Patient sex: M
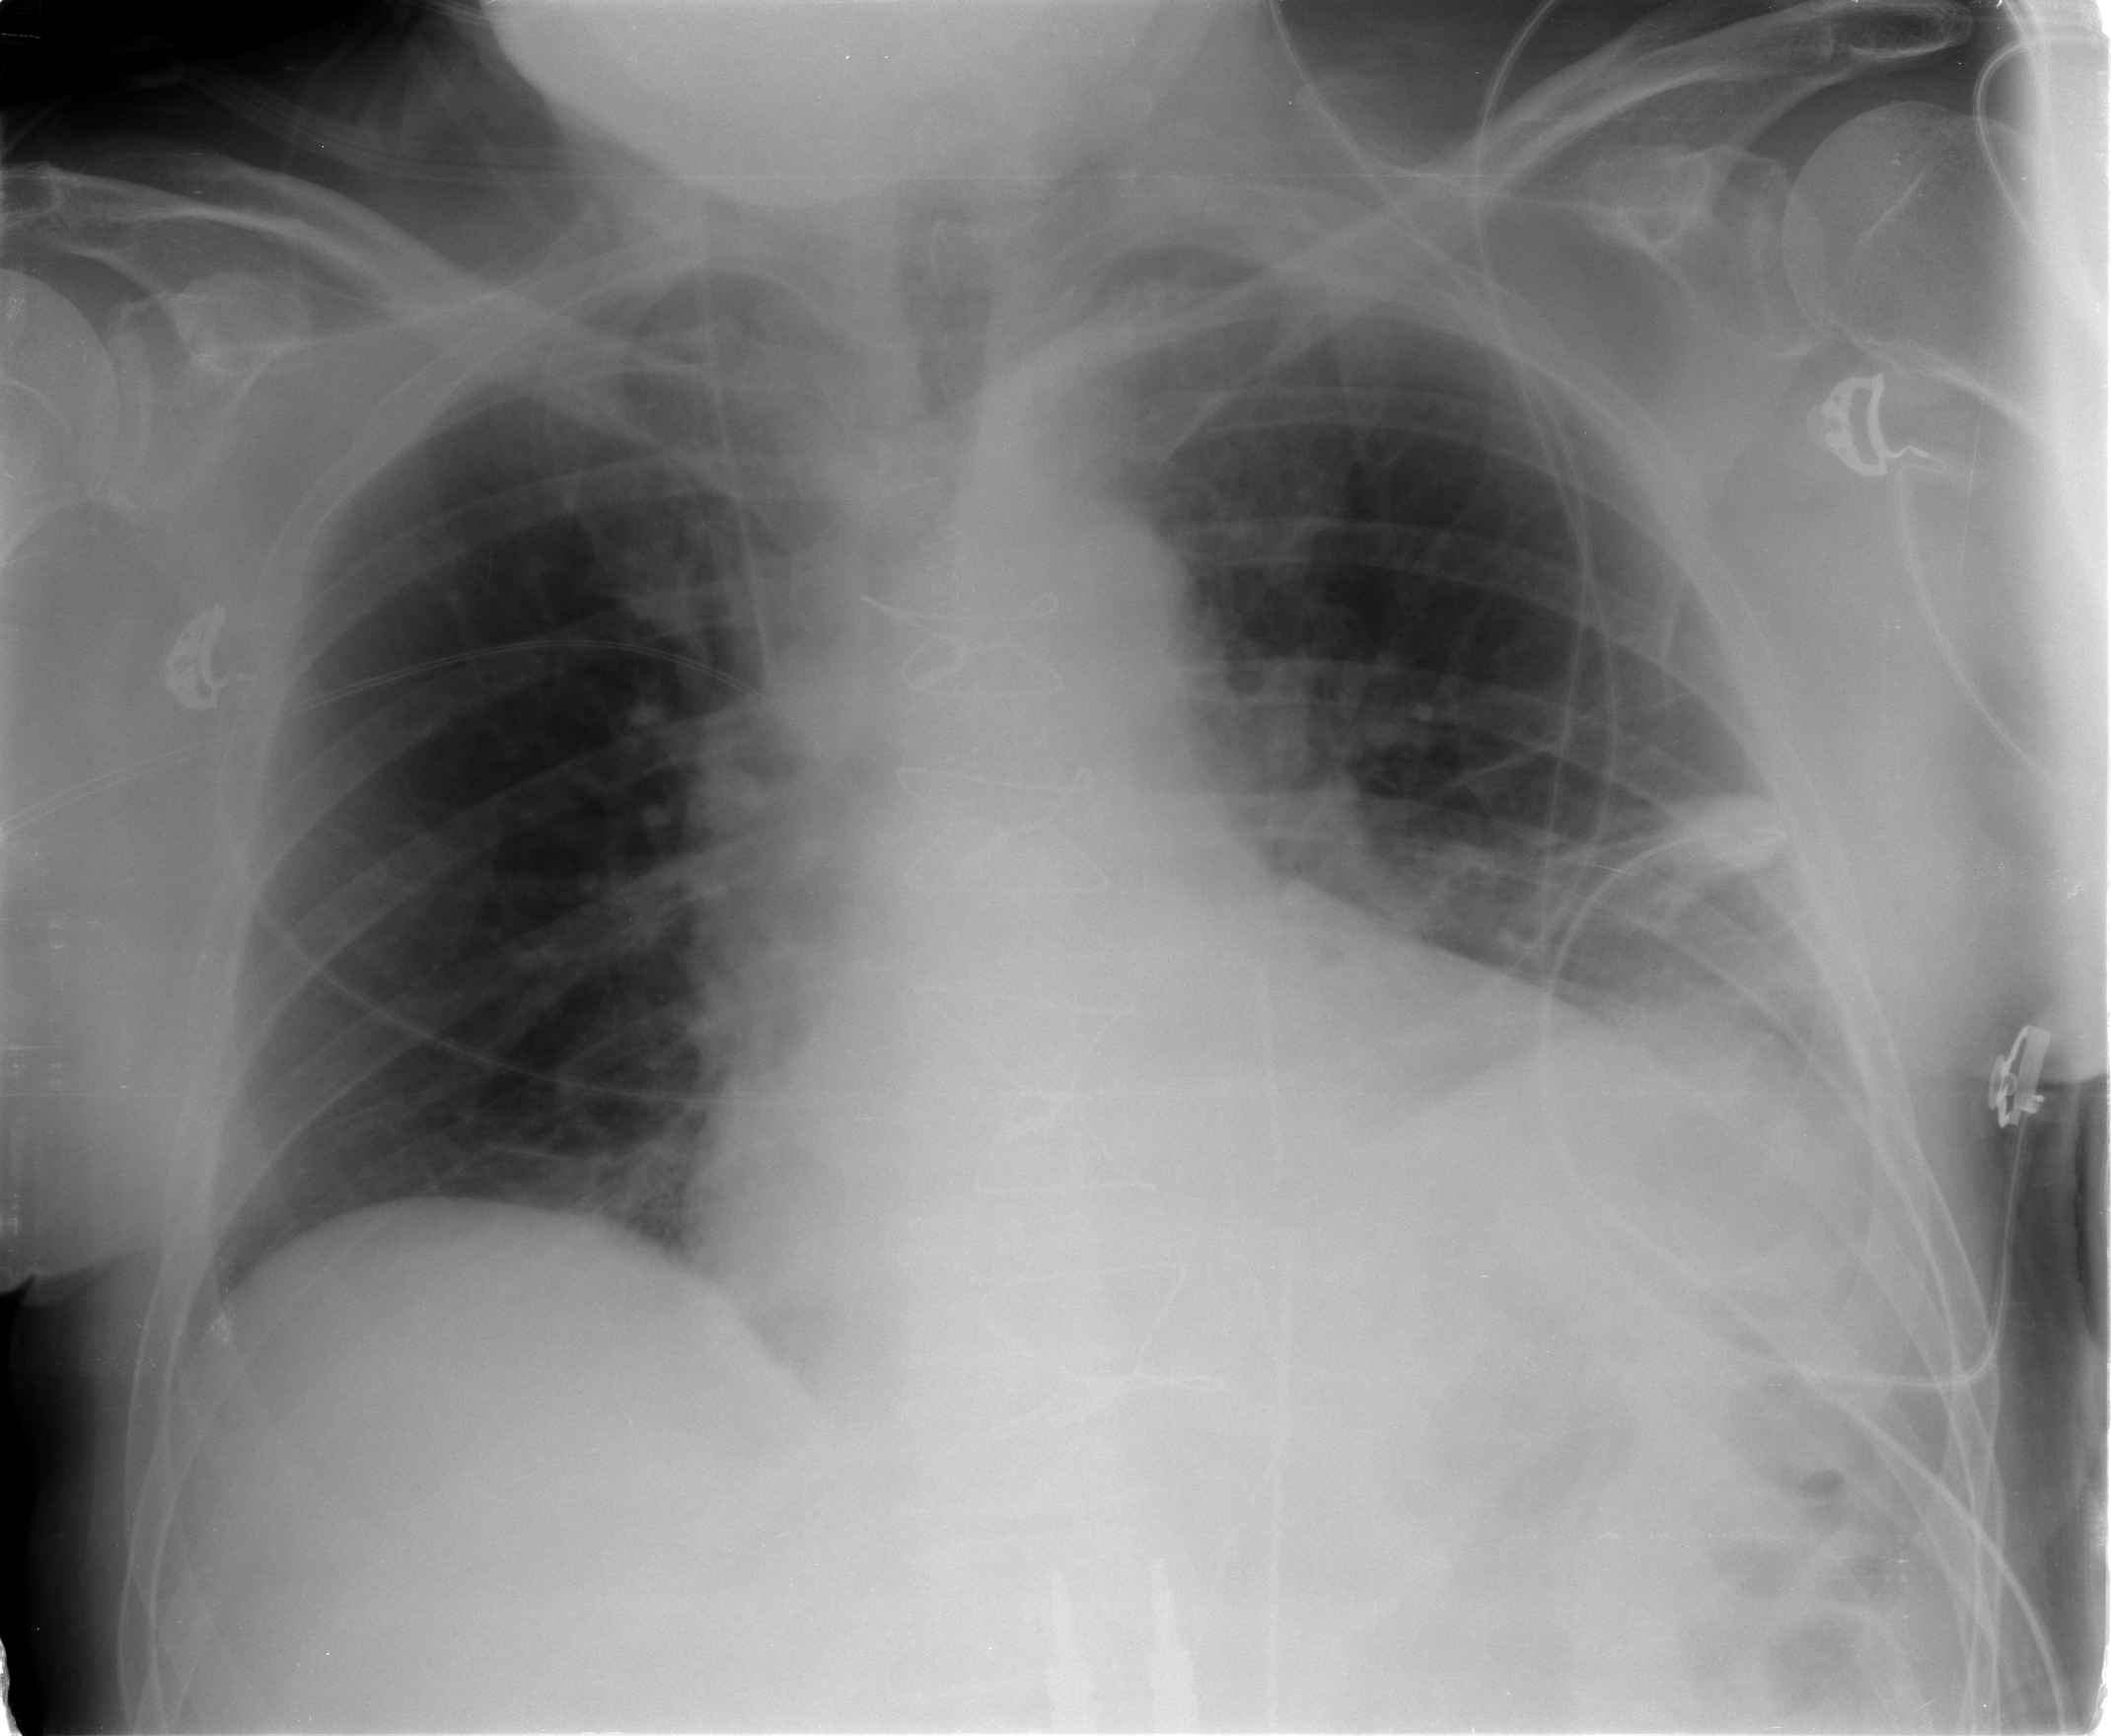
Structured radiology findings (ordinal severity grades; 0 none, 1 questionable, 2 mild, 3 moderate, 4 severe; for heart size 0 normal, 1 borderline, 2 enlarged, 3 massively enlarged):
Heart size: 2
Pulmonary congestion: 1
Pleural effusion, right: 0
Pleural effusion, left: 1
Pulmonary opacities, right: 0
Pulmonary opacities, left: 0
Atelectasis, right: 1
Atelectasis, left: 2